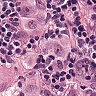
Metastatic tissue present: yes